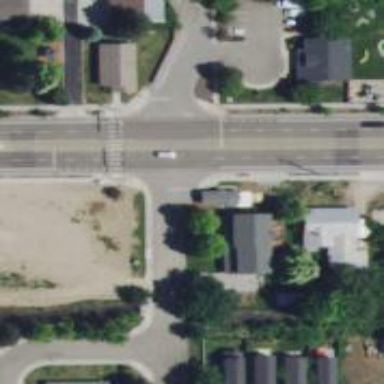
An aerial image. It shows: Unmarked crossing on asphalt footway.